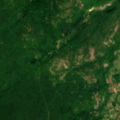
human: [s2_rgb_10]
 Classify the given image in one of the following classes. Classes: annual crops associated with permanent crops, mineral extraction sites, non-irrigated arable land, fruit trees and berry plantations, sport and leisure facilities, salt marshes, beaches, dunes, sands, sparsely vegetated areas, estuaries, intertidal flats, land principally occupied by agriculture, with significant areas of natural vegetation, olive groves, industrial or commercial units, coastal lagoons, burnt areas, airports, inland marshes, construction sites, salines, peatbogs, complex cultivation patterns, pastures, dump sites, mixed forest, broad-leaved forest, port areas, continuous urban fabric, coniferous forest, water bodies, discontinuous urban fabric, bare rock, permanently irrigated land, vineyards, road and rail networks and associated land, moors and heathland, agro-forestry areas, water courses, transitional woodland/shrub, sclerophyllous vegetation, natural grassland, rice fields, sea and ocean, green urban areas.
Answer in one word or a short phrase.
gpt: complex cultivation patterns, broad-leaved forest